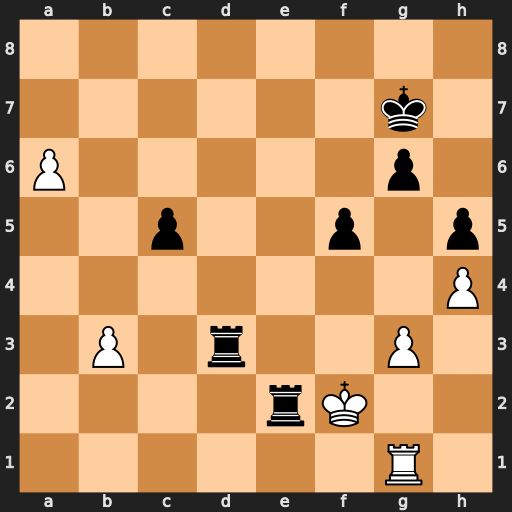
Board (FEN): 8/6k1/P5p1/2p2p1p/7P/1P1r2P1/4rK2/6R1
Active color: w
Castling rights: -
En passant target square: -
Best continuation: Kxe2 Rxb3 Ra1 Rb8 a7